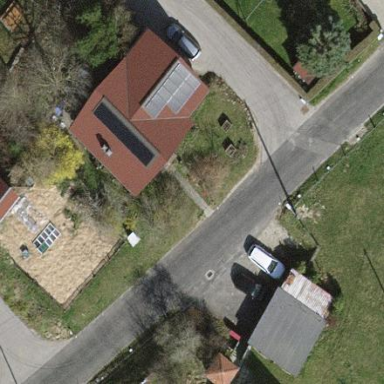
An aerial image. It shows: Simple and straightforward house.